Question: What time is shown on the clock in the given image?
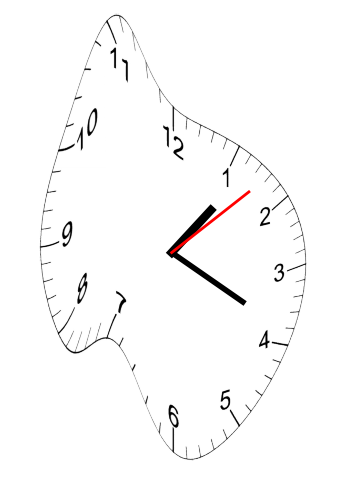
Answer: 01:19:08